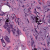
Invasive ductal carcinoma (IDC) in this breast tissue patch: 1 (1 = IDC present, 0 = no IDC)